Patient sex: F
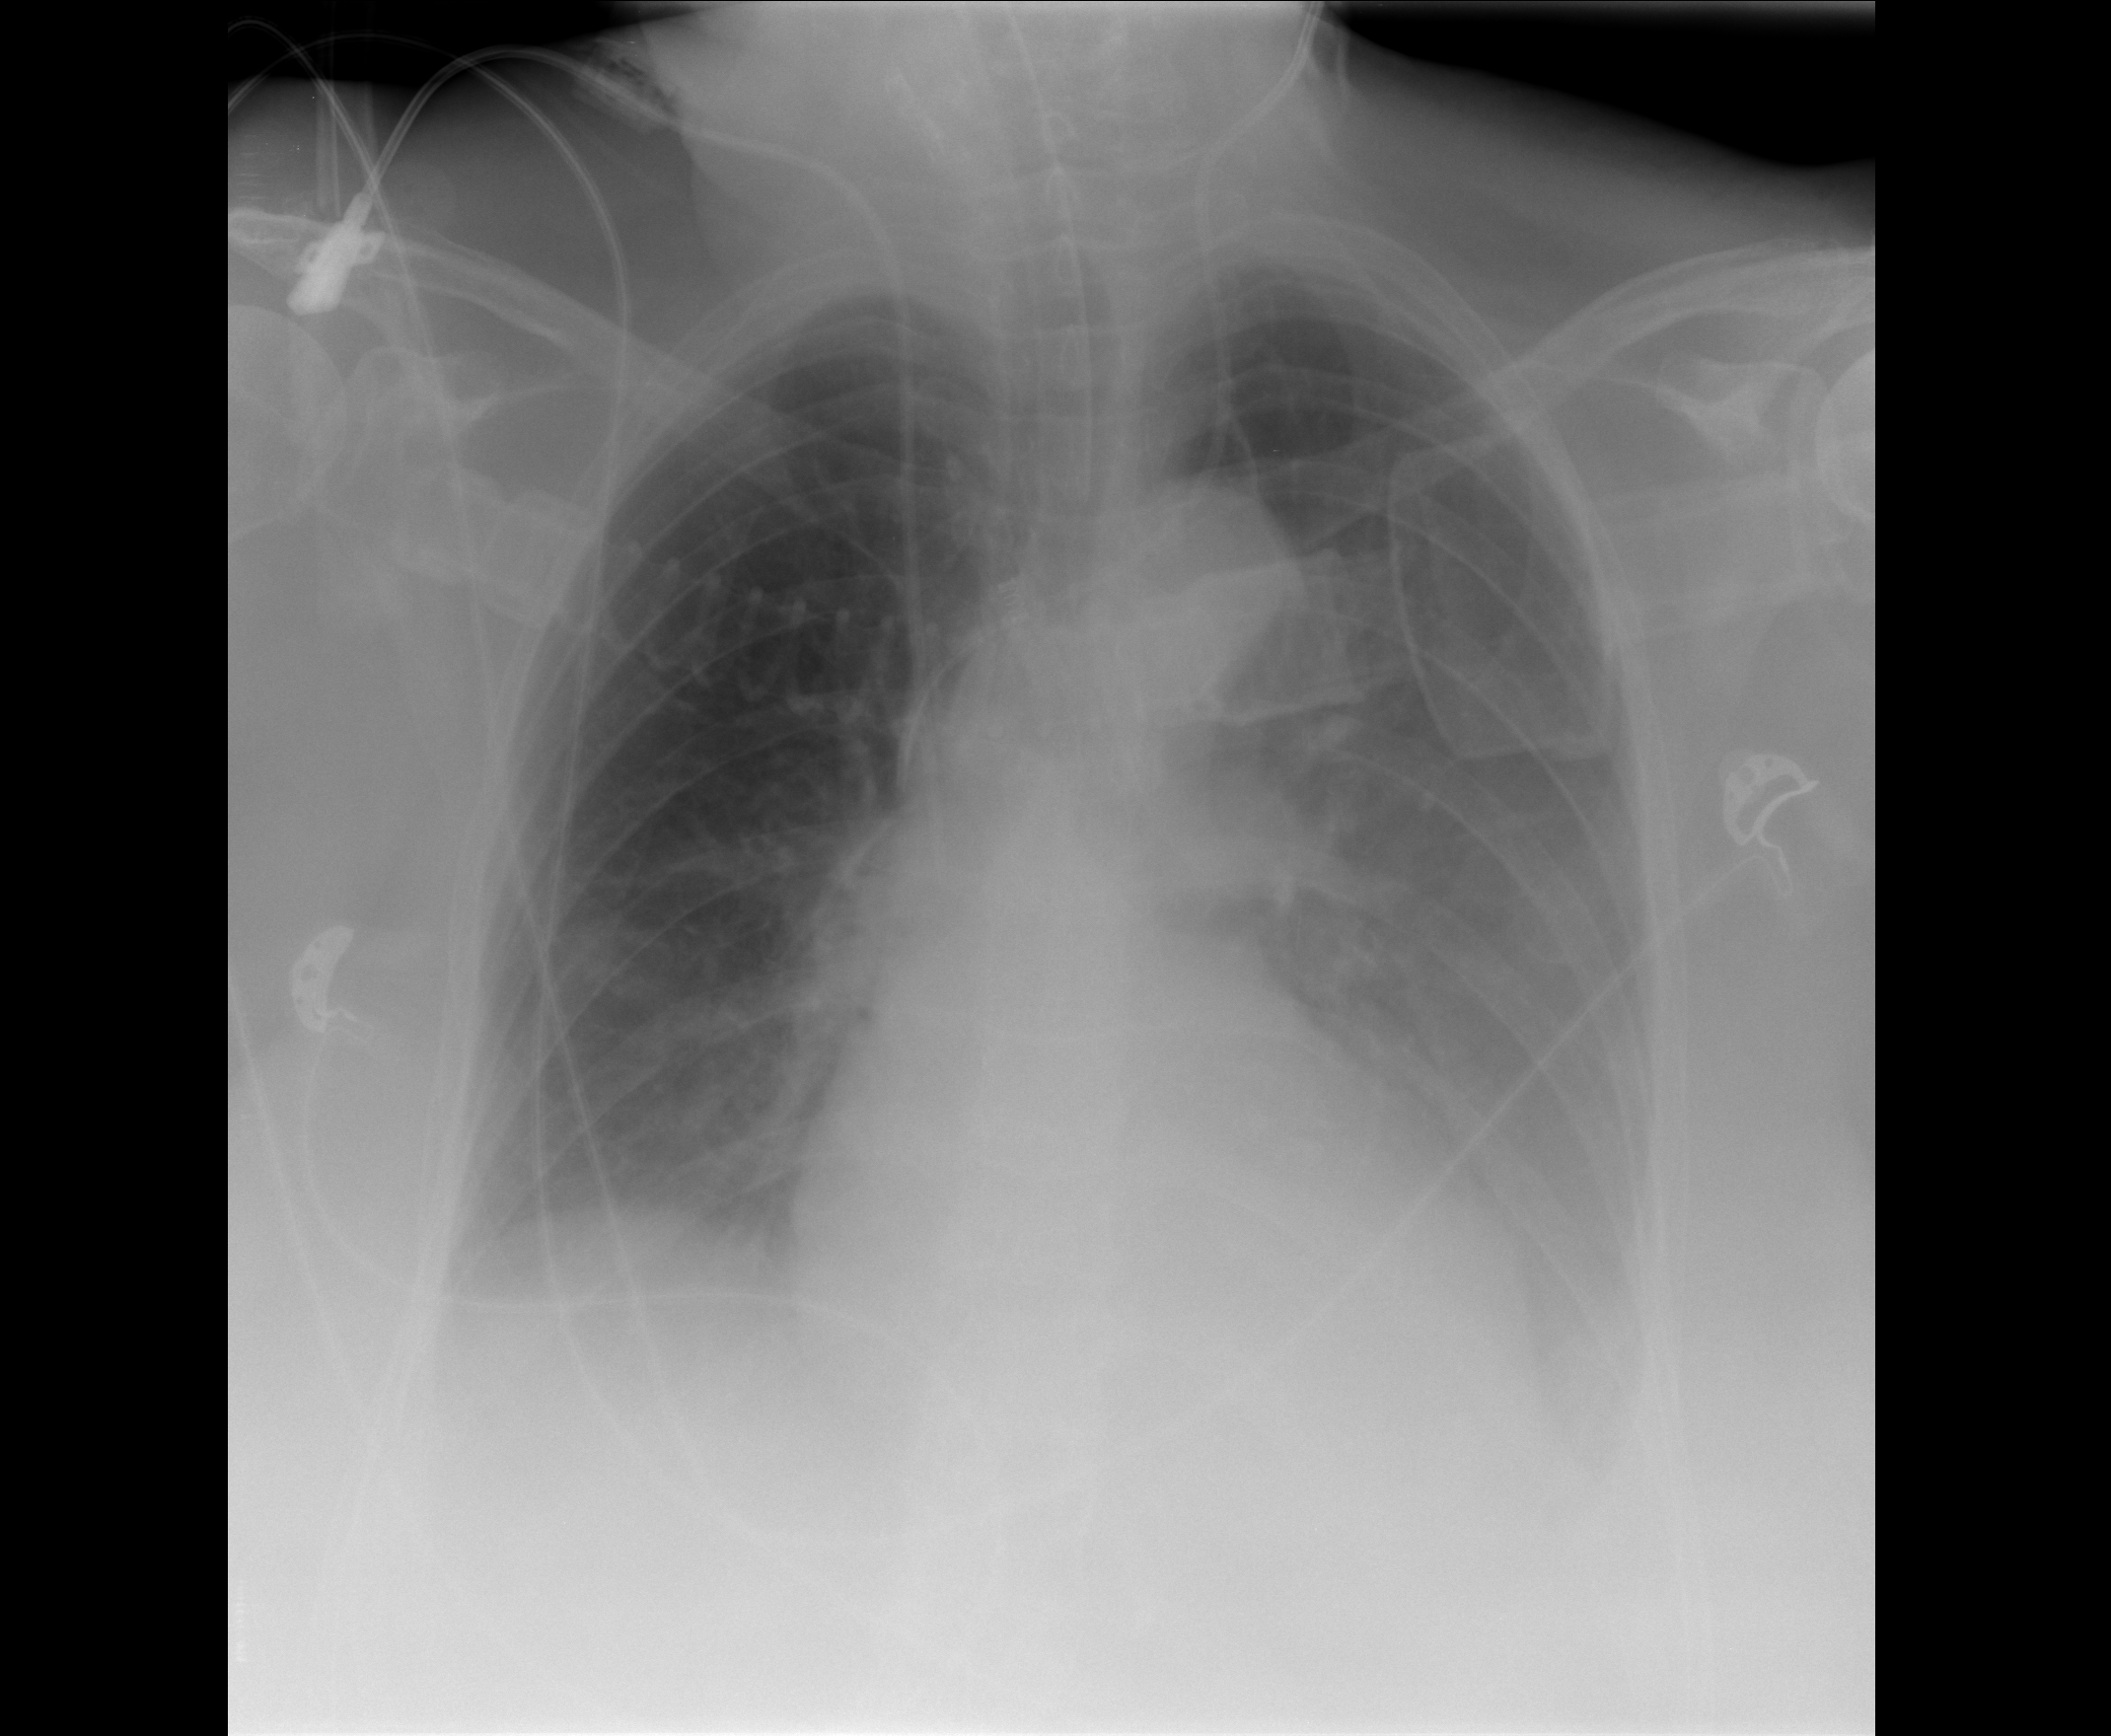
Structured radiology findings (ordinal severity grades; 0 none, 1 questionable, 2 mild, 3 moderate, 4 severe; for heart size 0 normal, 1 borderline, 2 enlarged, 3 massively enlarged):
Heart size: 0
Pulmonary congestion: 1
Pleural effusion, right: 0
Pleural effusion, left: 2
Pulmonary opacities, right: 0
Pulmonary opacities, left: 0
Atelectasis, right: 0
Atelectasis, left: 2